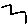
Label: zigzag